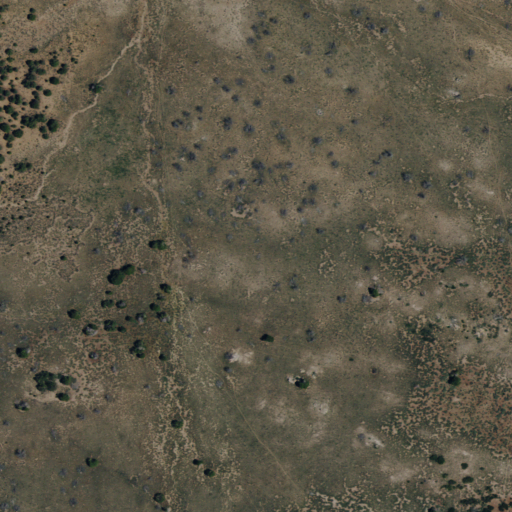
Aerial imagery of plain(s) in Nevada named Bunker Flat containing shrub and evergreen forest